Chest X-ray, PA view. Patient: 49 years old, sex M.
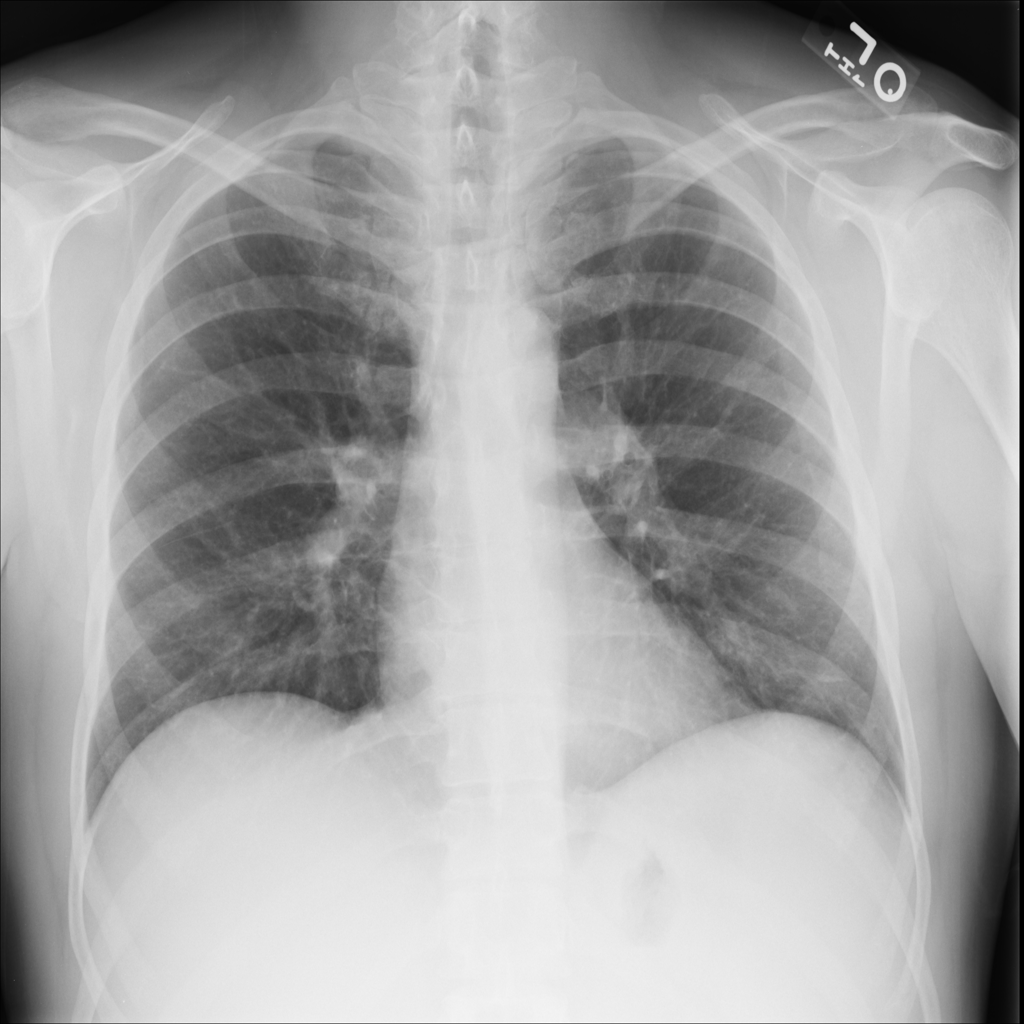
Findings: No Finding